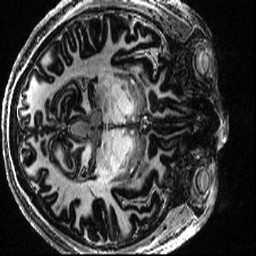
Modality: T1w
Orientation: axial
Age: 26
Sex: male
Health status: healthy
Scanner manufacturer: siemens
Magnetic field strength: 7 T
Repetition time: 4.3 s
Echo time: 0.00227 s